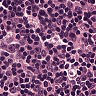
Metastatic tissue present: no